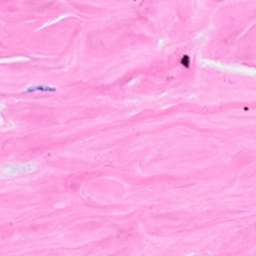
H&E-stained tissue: Breast